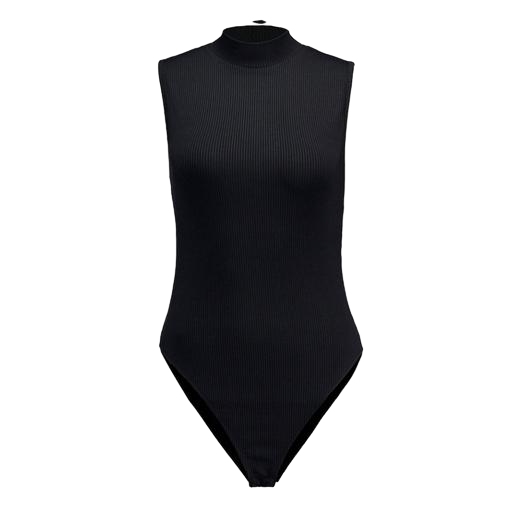
black rib vest, black funnel neck vest, black boiled funnel neck vest, white background